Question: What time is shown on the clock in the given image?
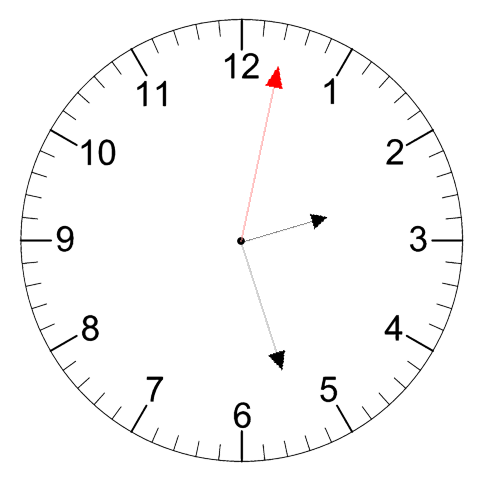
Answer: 02:27:02